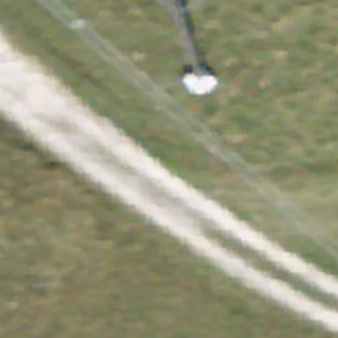
Label: other